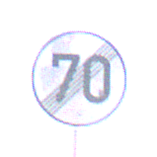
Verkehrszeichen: EndeGeschwindigkeit70
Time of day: MorningAfternoon
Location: Outdoor (Nature)
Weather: Clear
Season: NotSpecified
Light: Natural